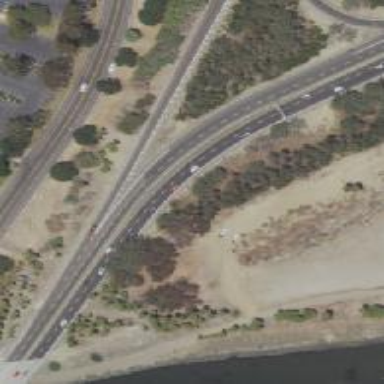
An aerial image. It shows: Primary highway that functions as expressway.